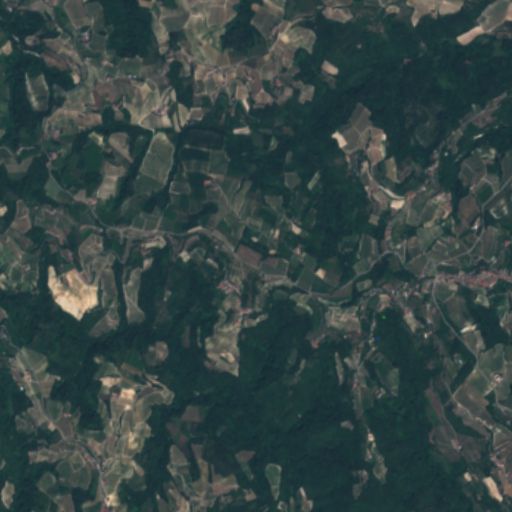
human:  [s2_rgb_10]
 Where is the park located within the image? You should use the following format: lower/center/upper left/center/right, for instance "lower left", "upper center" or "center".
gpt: The park is located in the center right of the image.
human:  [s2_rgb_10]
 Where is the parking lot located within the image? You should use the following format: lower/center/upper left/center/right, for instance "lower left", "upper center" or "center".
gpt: The parking lot is located in the center right of the image.
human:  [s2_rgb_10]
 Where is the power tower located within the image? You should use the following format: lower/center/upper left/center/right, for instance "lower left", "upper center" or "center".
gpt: The power tower is located in the lower left of the image.
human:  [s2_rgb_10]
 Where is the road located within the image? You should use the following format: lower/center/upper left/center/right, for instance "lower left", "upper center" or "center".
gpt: There is no road in the image.